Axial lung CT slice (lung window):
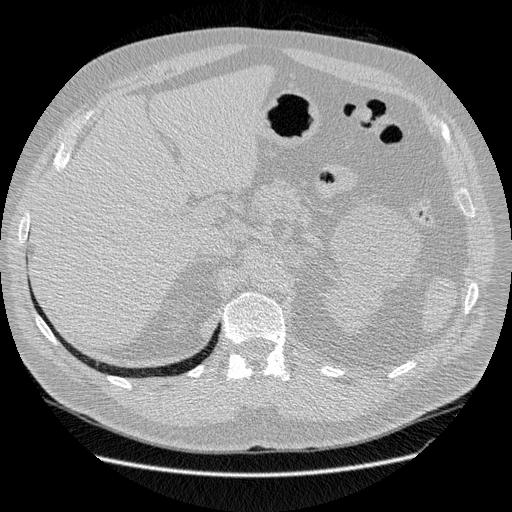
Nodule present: no